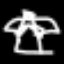
Label: angel